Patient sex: M
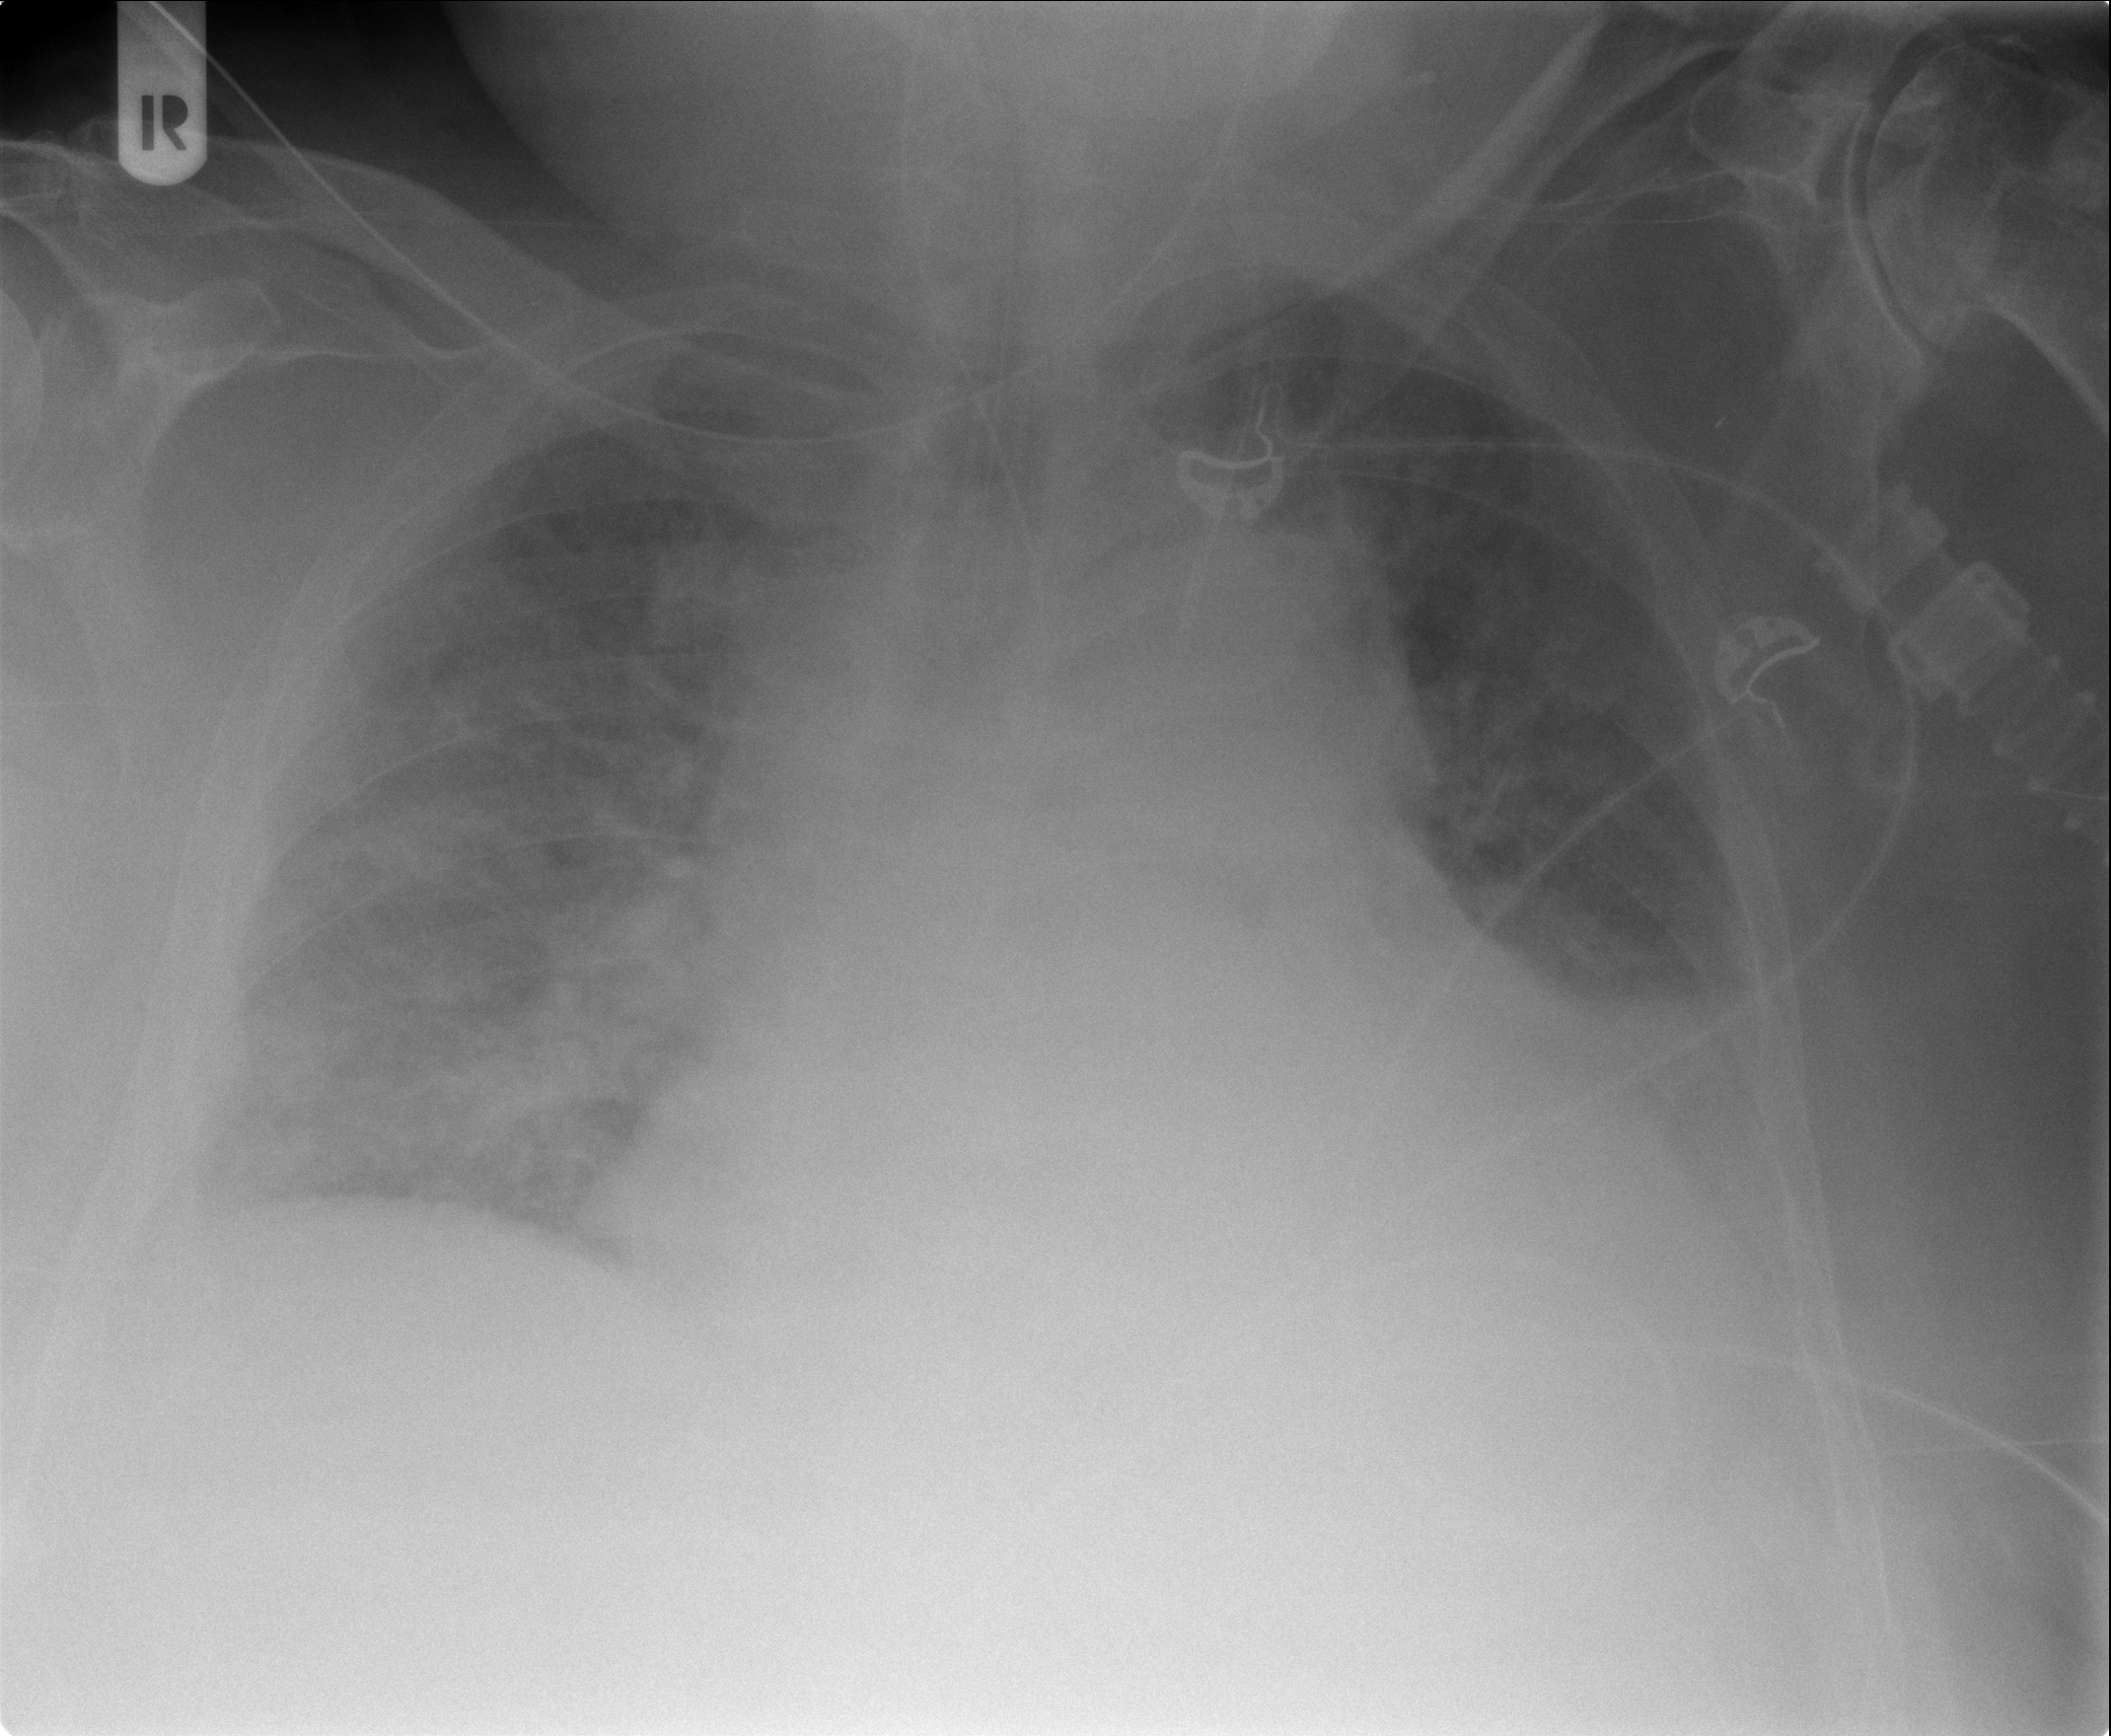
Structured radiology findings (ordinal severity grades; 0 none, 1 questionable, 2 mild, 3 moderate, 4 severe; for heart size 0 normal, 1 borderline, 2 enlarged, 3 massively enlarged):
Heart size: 2
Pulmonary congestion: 3
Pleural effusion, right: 2
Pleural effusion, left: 3
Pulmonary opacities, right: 3
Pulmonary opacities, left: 2
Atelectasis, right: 2
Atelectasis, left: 2